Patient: sex M, age 64
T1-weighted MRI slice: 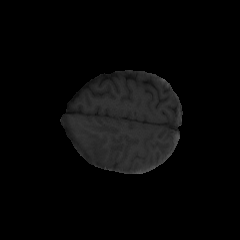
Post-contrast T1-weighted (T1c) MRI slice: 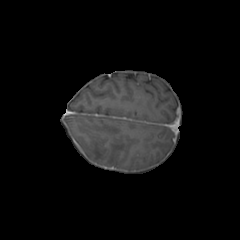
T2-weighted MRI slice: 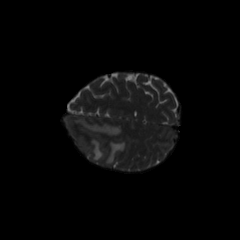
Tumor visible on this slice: yes
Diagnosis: Astrocytoma, IDH-mutant
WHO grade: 3